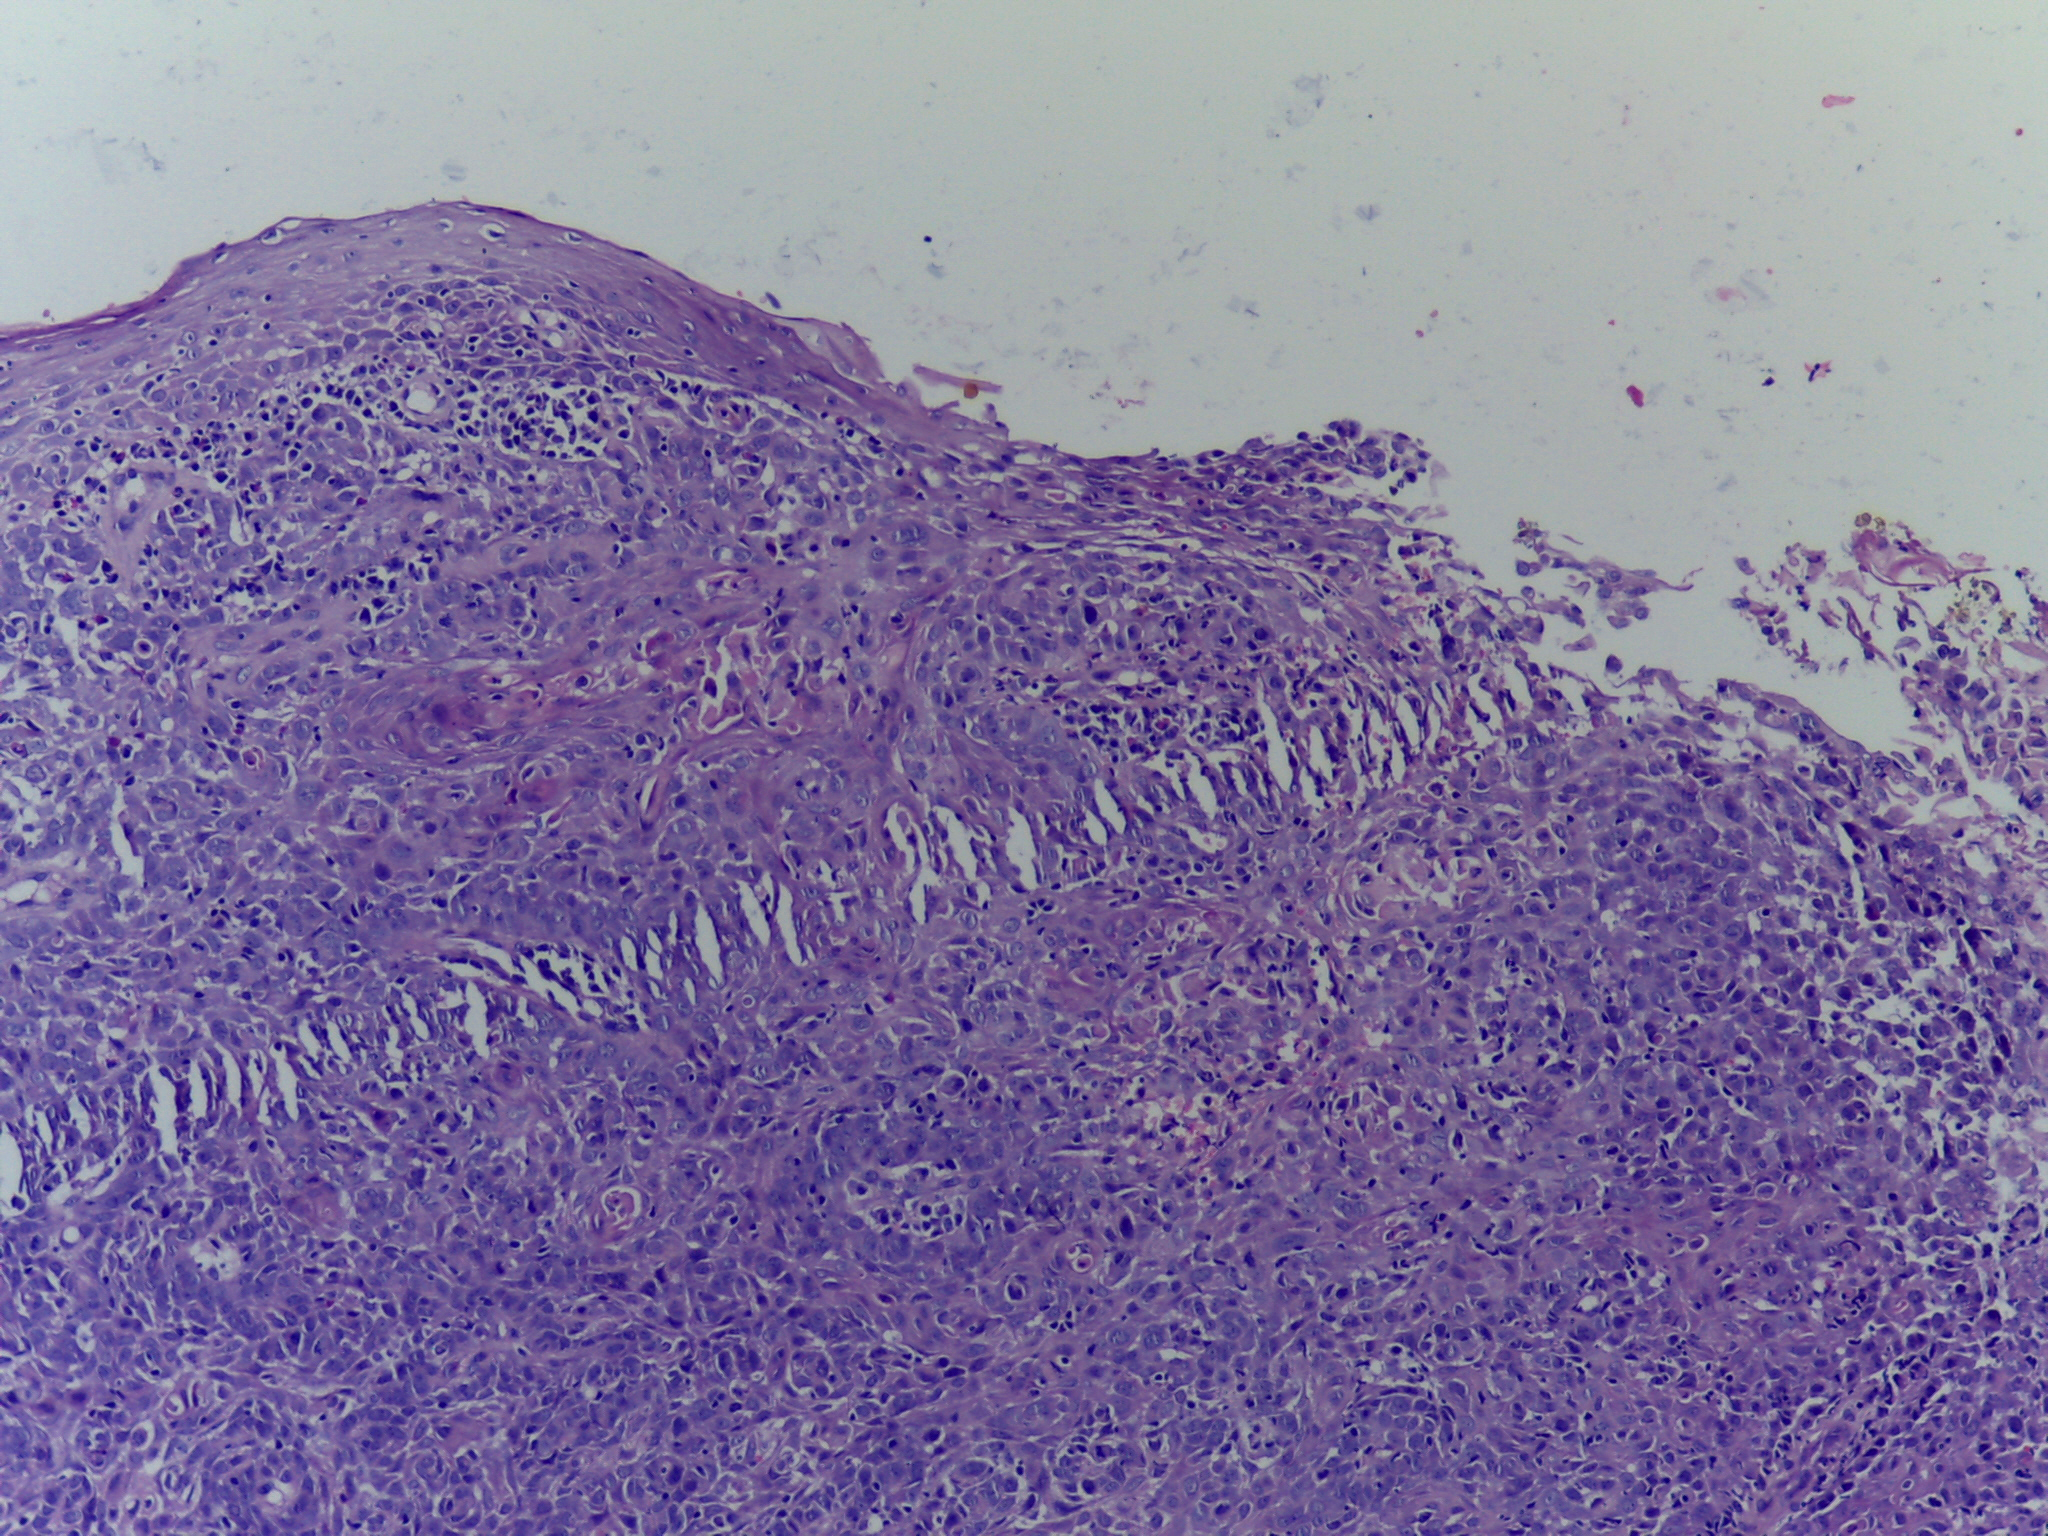
Diagnosis: OSCC